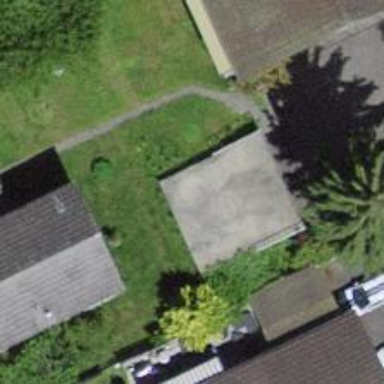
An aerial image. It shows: Garage building.